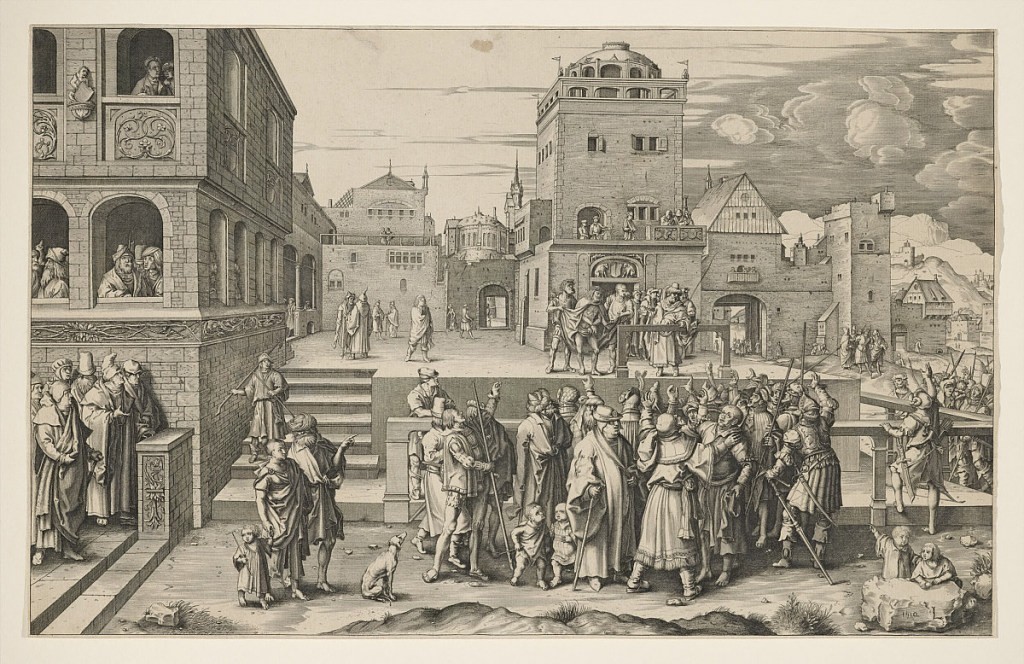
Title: Ecce Homo (copy)
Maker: Lucas van Leyden, Netherlandish, ca. 1494–1533
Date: after 1510
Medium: Engraving on white laid paper
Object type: Print
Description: A town square. In foreground, groups of people. In middle distance, on a raised level, Christ is presented to people. There are people also in background.